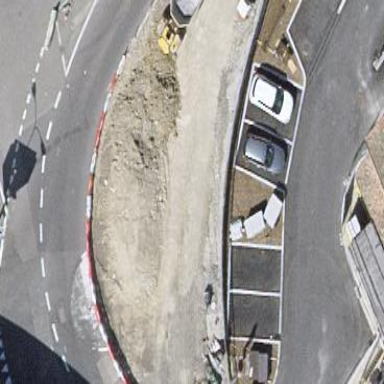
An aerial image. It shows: Roundabout on primary highway.